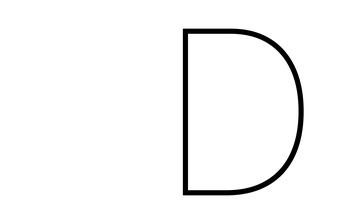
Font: Inter_Thin